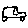
Label: car